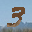
Label: 3